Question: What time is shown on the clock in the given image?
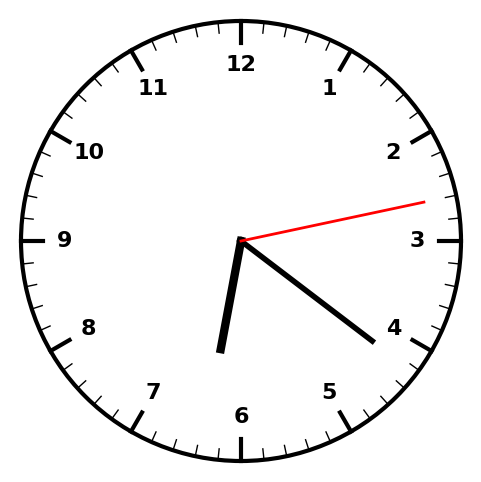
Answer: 06:21:13